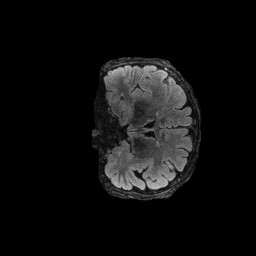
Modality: FLAIR
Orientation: coronal
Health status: ill
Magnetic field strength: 3 T